Question: I know there are questions about sql databases, and things like that. i have been searching through the site for something that'll help, but it's only confusing me further. I'm reluctant enough to ask here, as the last time i asked for a nudge in the right direction, the question got closed because i didn't post up code.
I'd post some if i even knew where to begin.
But i digress.
I'm looking for the best (easiest?) way to do this:
Small interface, drop down menu with list of names, when a name is selected, it shows a small list of details about the selected name.
here i mocked up the basic idea in dreamweaver:

ideally it would call up the user info as needed.
I have no idea how to make something like this for android (or..at all really). Would anyone have any tutorials or can you point me in the right direction?
Thank you to anyone who can help.
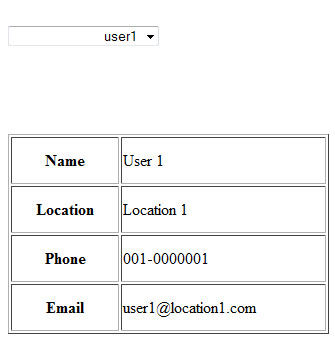
Answer: What you are looking for is an Android simple CRUD application tutorial, google it.
(Well, assuming you've got a basic android development knowledge...)
sample of result : <URL>